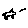
Label: cat